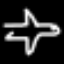
Label: airplane